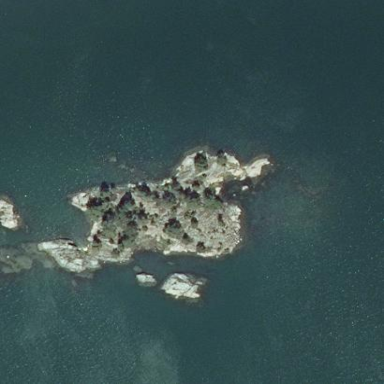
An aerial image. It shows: Islet.